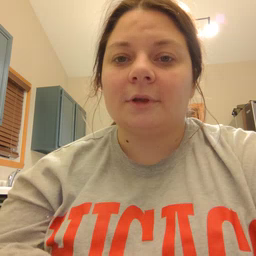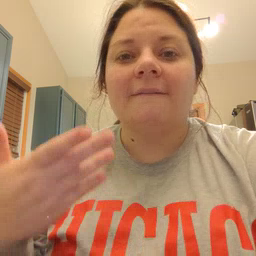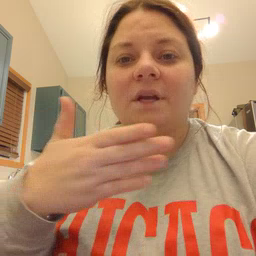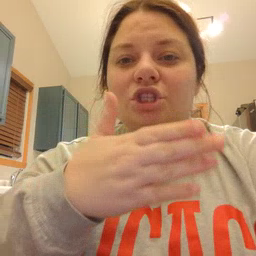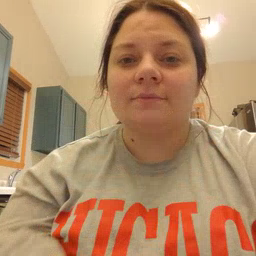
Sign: fish